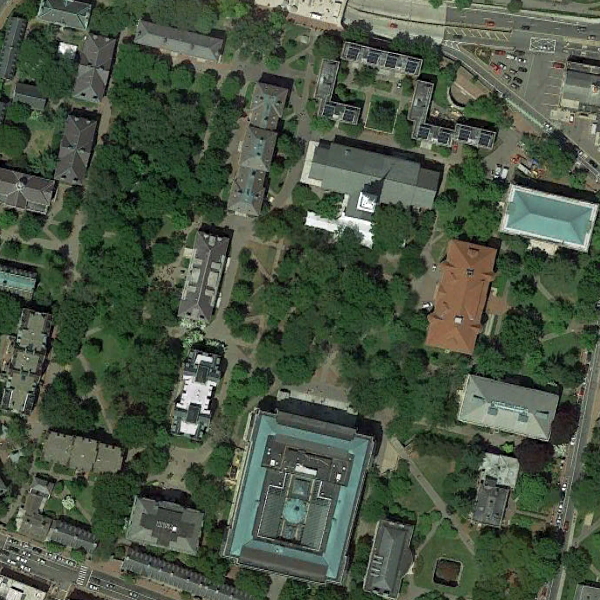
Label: School